Question:
While I am trying to use Maven this error occurs in Eclipse
> Failure to transfer commons-lang:commons-lang:pom:2.1 from
<URL> was cached in the local
repository, resolution will not be reattempted until the update
interval of central has elapsed or updates are forced. Original error:
Could not transfer artifact commons-lang:commons-lang:pom:2.1 from/to
central repo.maven.apache.org pom.xml /test line 1 Maven
Configuration Problem
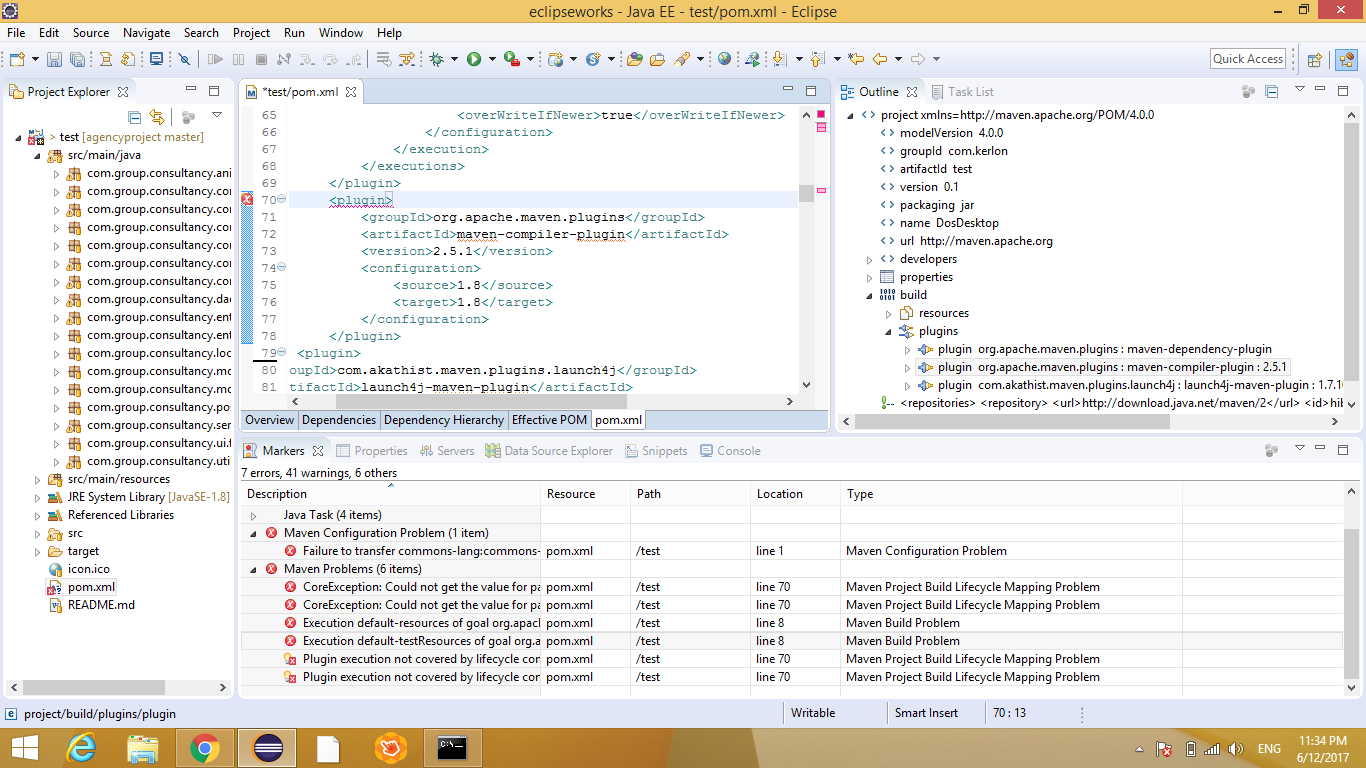
Answer: you can add many '<plugin>' into '<plugins>' tag, example show below :-
'''
<plugins>
<plugin>
<groupId>org.apache.maven.plugins</groupId>
<artifactId>maven-compiler-plugin</artifactId>
<configuration>
<source>1.8</source>
<target>1.8</target>
</configuration>
</plugin>
<plugin>
<inherited>true</inherited>
<groupId>org.apache.maven.plugins</groupId>
<artifactId>maven-deploy-plugin</artifactId>
<configuration>
<updateReleaseInfo>true</updateReleaseInfo>
</configuration>
</plugin>
</plugins>
'''